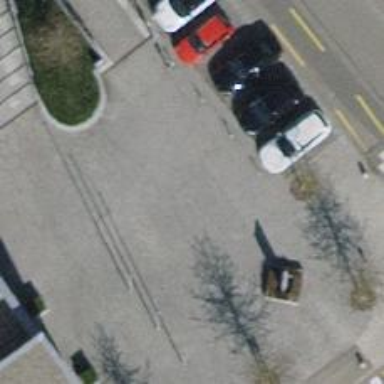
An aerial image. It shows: Bicycle rental service.